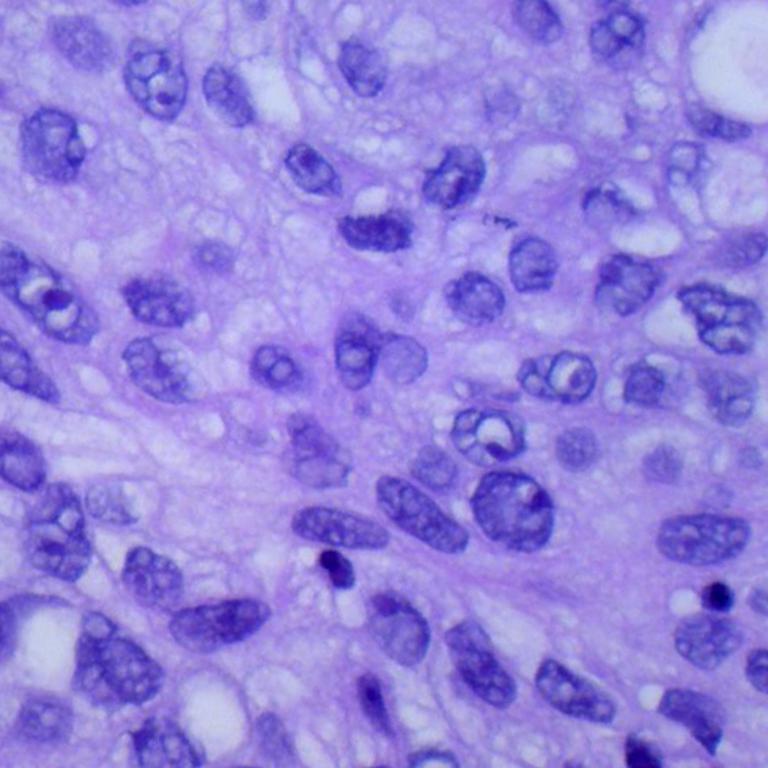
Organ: lung
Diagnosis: squamous carcinomas